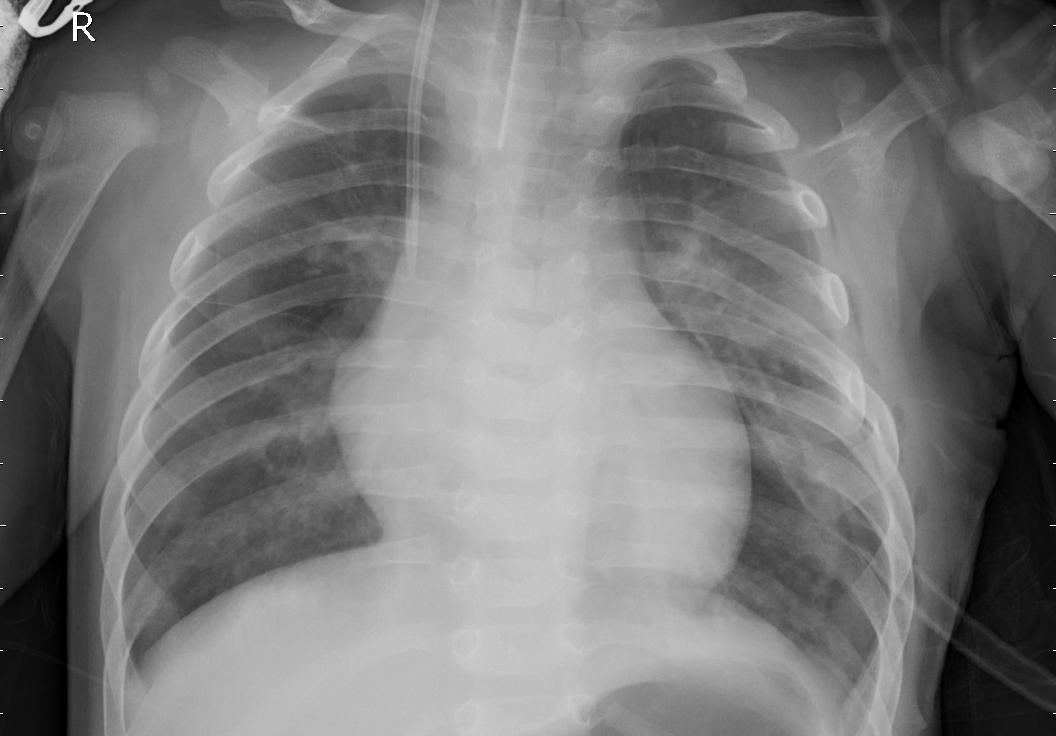
Diagnosis: PNEUMONIA